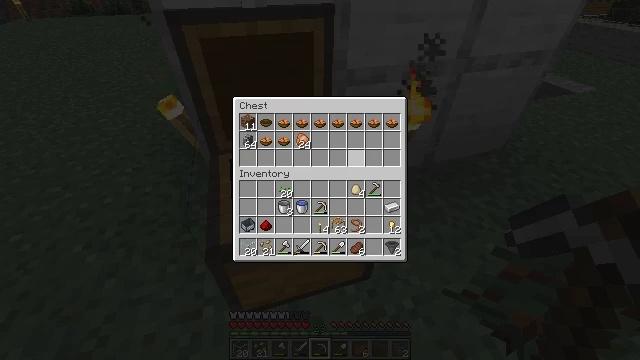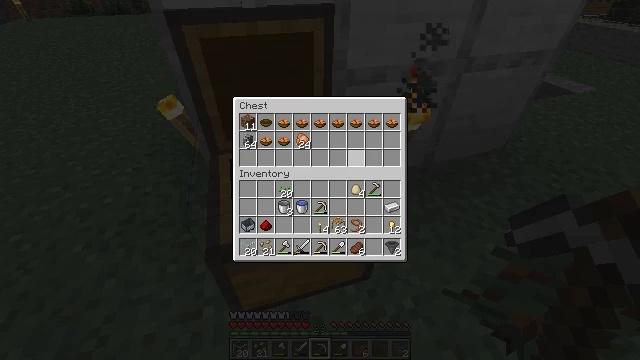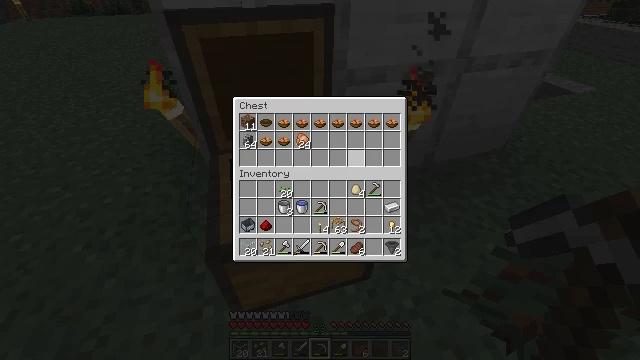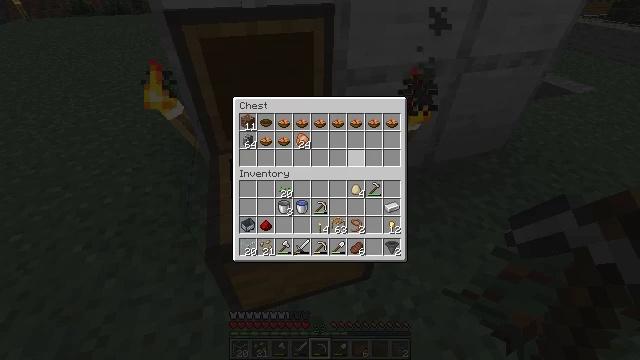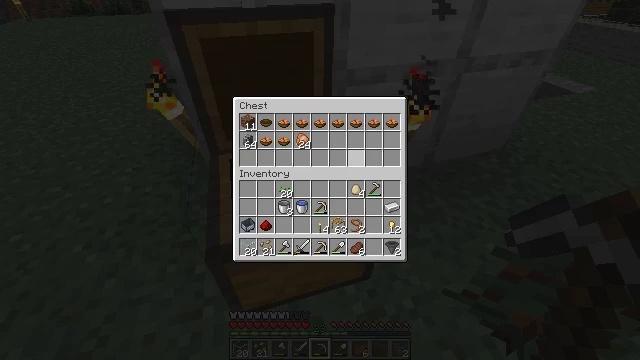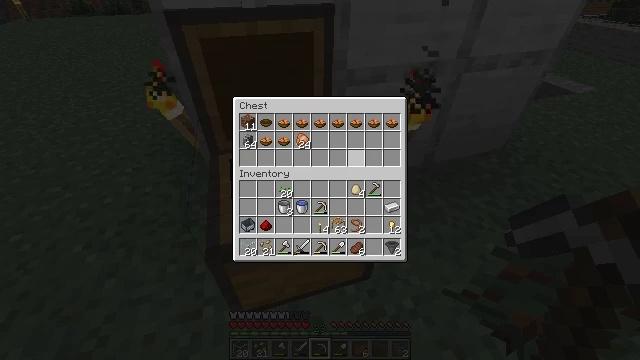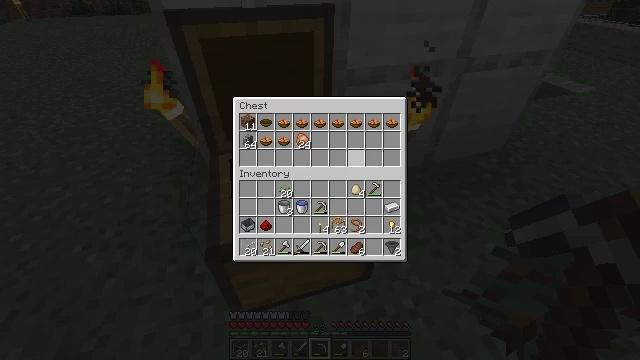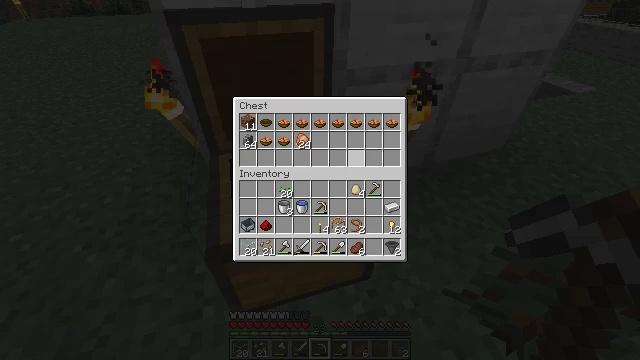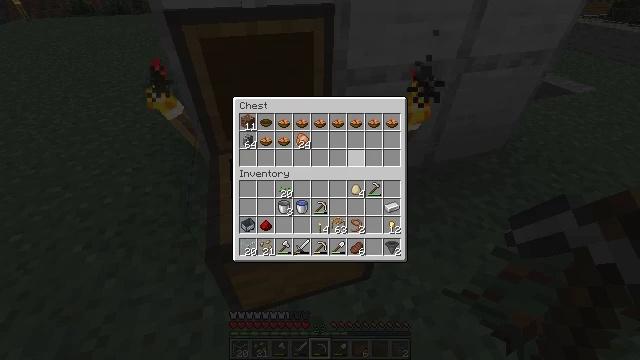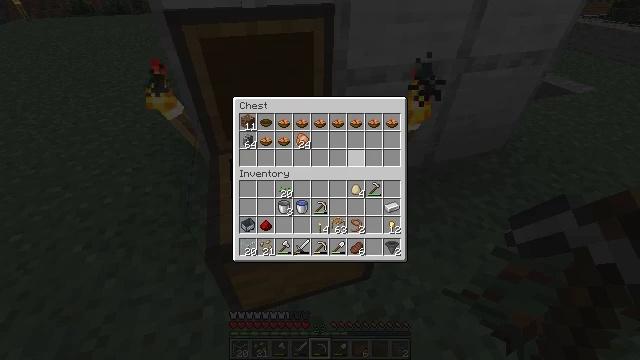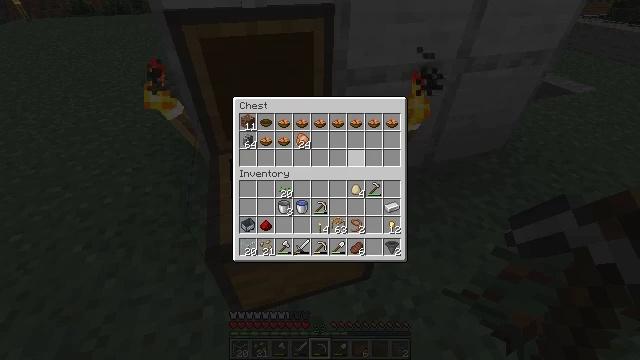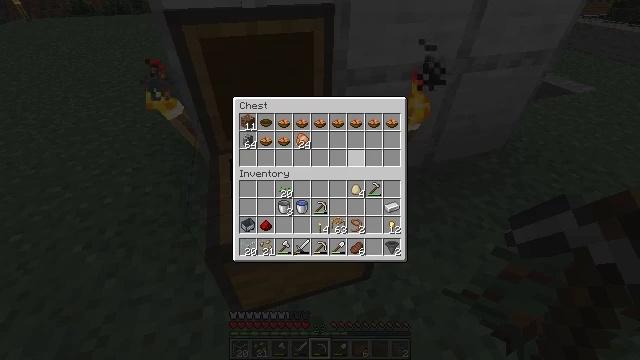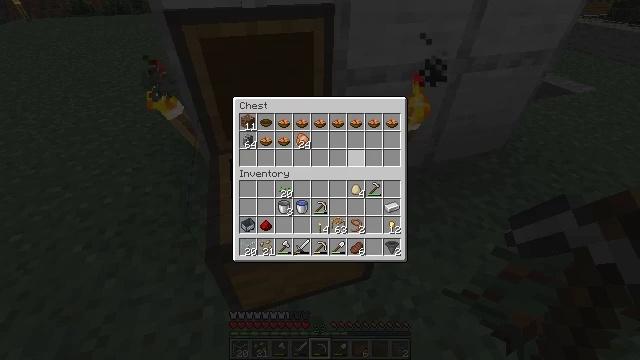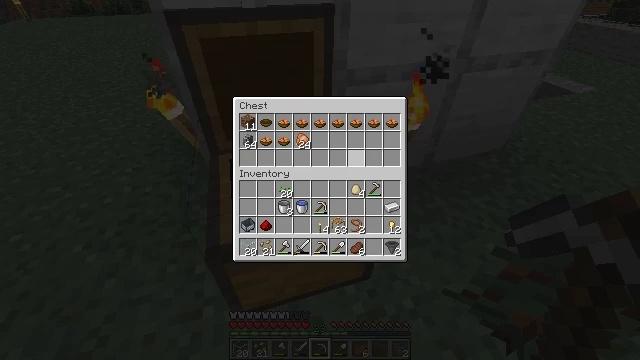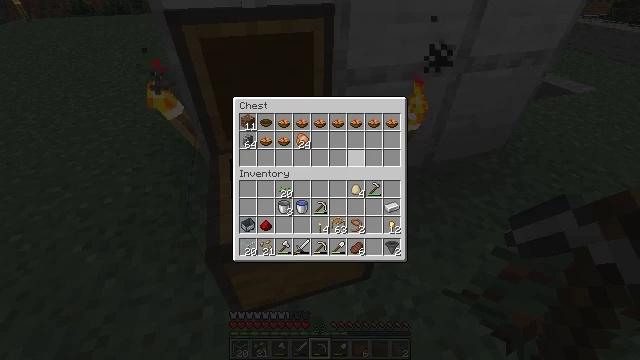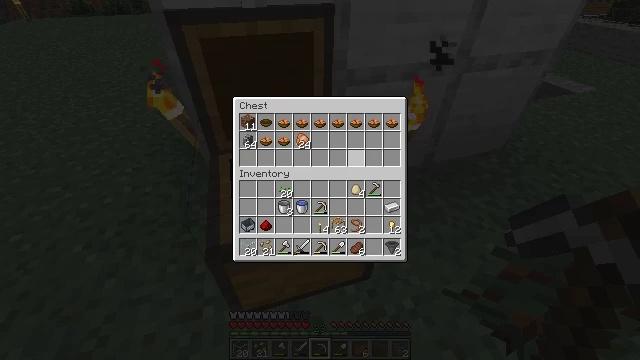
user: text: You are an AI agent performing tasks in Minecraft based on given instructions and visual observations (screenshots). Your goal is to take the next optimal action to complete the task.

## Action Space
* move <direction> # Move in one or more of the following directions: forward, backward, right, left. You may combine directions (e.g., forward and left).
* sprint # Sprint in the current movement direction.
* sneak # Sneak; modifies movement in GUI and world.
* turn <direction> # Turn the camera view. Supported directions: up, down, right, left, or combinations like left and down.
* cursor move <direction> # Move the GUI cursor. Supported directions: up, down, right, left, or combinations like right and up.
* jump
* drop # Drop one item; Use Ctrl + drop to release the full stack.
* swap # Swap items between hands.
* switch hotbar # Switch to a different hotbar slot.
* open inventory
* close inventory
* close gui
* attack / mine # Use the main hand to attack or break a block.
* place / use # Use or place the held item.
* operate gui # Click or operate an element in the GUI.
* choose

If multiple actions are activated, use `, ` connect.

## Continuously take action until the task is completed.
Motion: motion action
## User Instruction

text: Gather beetroots by breaking the plants.
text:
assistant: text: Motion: no_op
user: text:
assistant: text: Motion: no_op
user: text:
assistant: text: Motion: no_op
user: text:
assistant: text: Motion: no_op
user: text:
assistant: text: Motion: no_op
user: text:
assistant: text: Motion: no_op
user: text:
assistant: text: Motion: no_op
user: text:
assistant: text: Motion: no_op
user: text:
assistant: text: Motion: no_op
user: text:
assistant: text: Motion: no_op
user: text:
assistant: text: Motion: no_op
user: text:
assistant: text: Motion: no_op
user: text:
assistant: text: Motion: no_op
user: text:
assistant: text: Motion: no_op
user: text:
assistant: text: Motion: no_op
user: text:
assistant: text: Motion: no_op
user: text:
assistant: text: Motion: no_op
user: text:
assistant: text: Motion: no_op
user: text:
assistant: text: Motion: no_op
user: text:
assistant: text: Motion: no_op
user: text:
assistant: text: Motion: no_op
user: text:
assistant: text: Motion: no_op
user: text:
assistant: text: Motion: no_op
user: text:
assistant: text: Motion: no_op
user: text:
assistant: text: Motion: no_op
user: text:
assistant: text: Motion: no_op
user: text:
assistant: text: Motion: no_op
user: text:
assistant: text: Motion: no_op
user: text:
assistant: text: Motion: no_op
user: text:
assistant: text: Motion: no_op